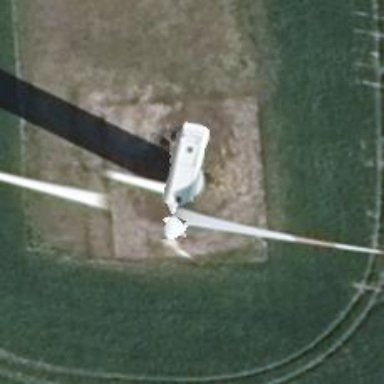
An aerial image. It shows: Wind power generator with horizontal axis wind turbine manufactured by Vestas.